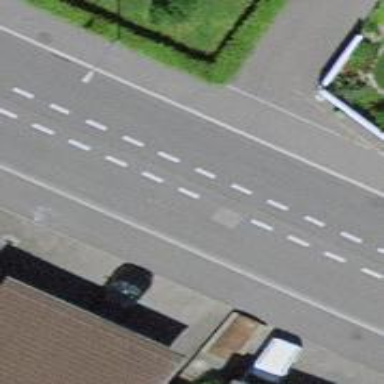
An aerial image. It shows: Residential road with asphalt surface and sidewalks on both sides.